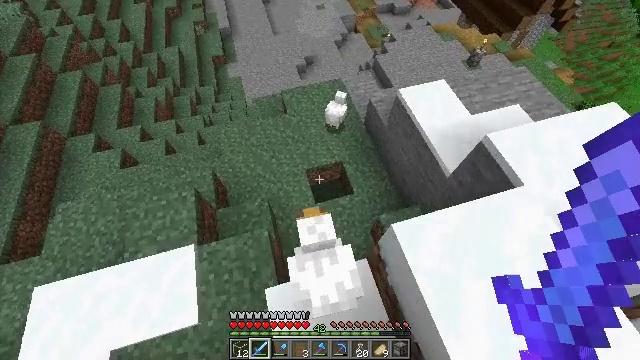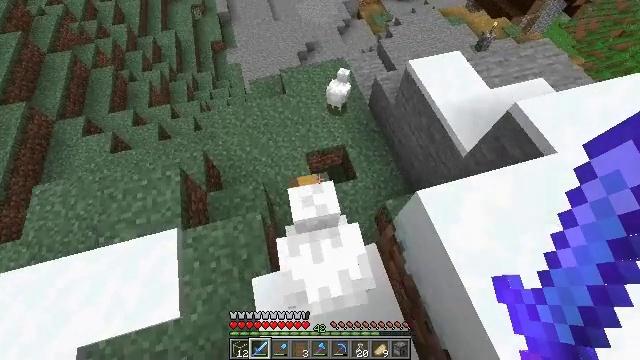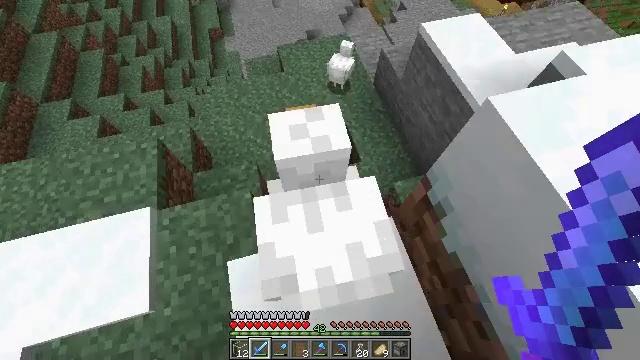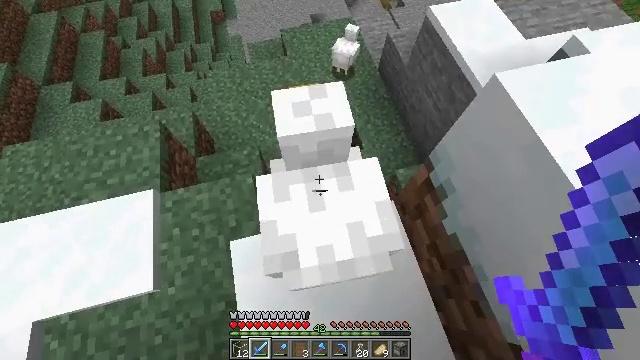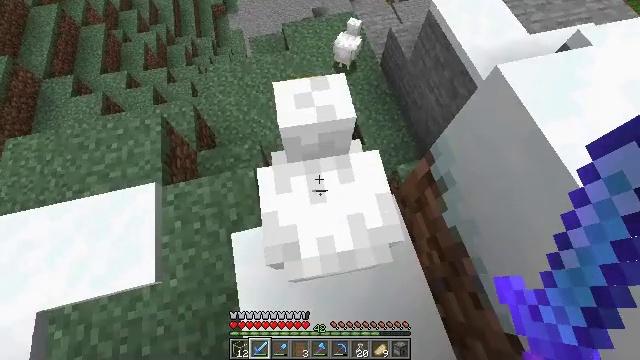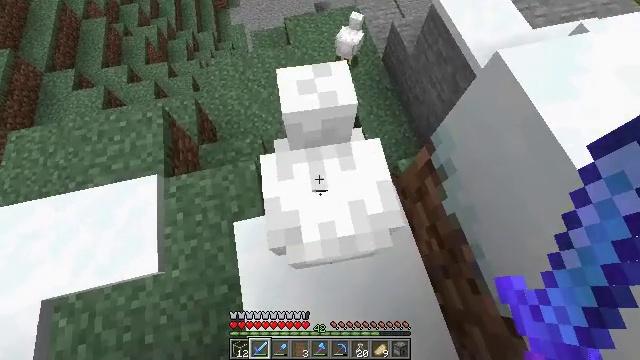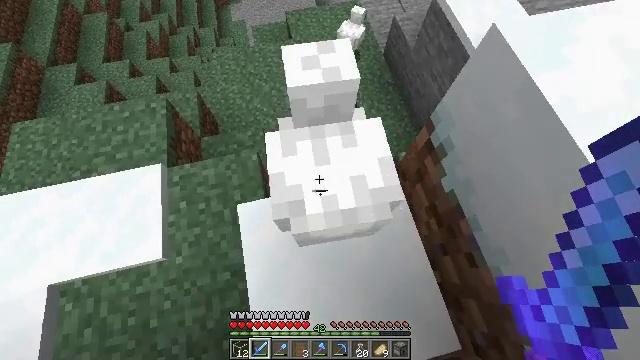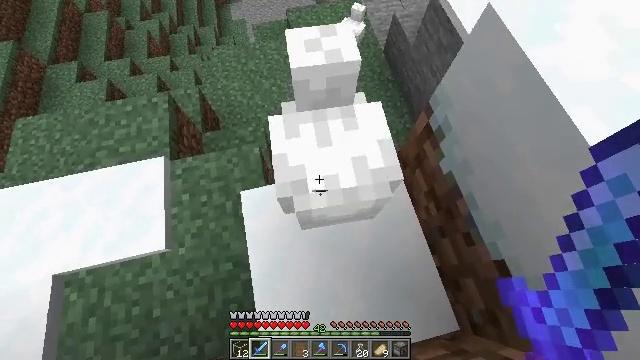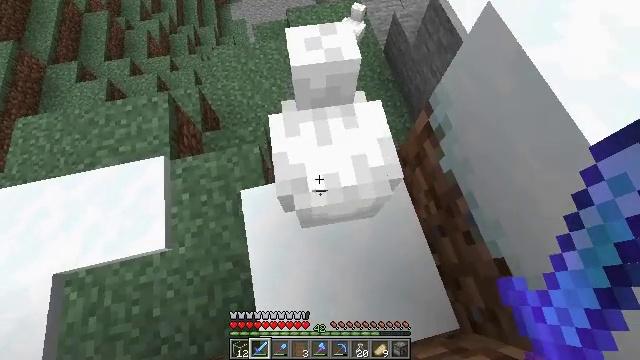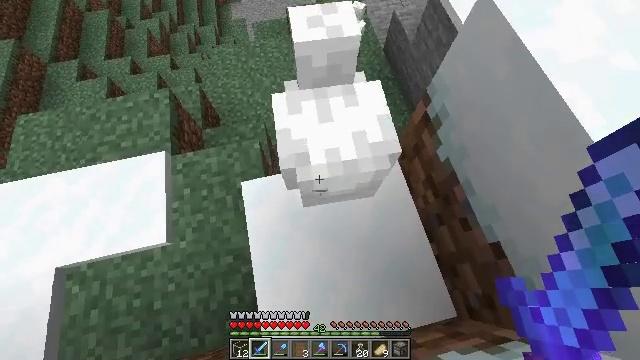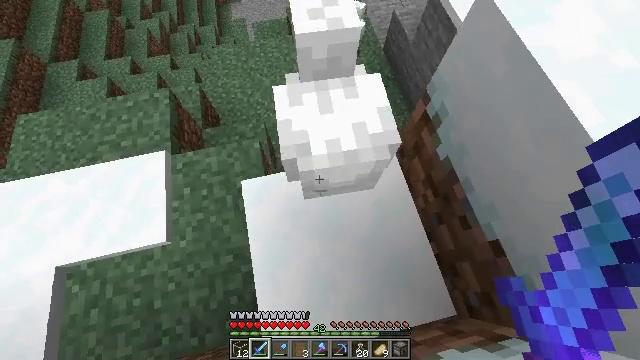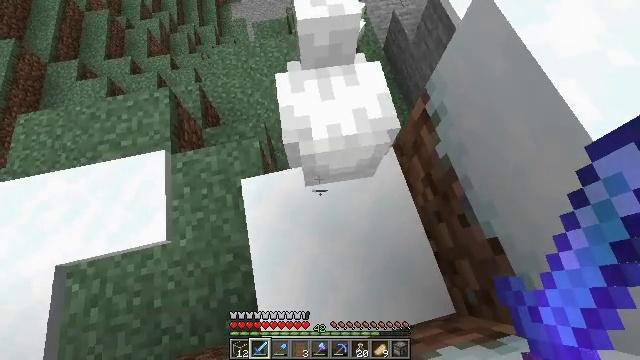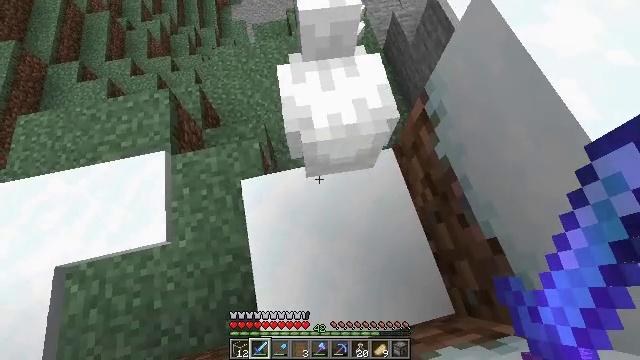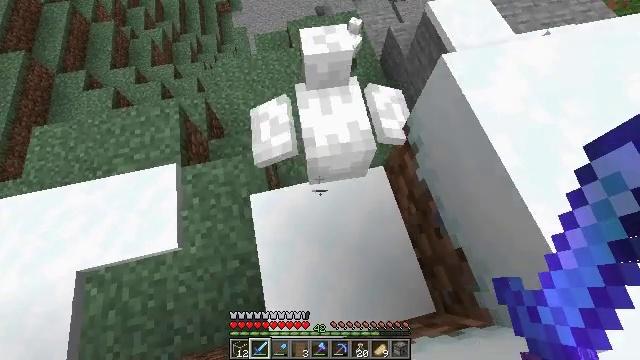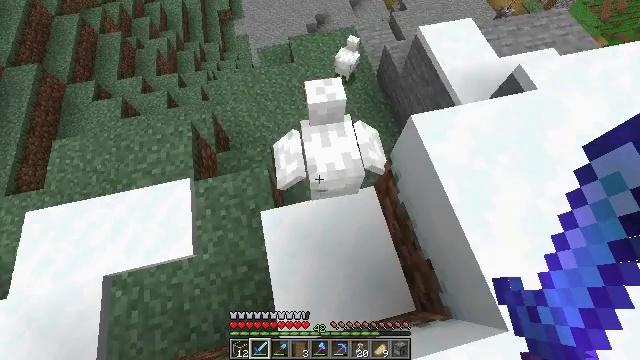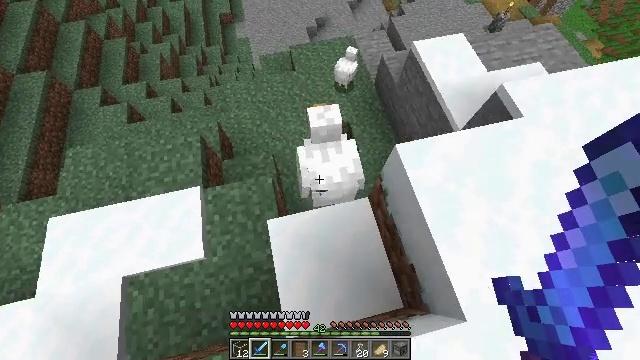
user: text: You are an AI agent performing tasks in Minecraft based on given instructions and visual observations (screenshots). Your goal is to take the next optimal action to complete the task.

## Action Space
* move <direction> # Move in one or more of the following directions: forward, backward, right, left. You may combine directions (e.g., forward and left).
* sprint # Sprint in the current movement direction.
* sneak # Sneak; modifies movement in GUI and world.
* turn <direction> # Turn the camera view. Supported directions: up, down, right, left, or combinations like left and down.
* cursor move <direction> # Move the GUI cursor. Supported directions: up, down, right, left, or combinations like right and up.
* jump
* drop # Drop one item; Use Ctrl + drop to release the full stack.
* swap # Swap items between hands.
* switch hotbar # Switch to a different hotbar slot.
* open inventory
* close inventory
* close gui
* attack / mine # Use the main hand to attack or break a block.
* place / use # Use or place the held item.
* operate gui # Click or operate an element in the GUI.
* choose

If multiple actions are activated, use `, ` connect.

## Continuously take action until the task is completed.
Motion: motion action
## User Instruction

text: Hunt animals.
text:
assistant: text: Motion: turn down
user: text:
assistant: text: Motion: turn down
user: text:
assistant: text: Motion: turn left and down
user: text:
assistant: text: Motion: no_op
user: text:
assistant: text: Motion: no_op
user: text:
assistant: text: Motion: no_op
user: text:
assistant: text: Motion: no_op
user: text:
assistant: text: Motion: no_op
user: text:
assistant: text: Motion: no_op
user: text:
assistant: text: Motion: no_op
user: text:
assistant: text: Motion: no_op
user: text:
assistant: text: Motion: no_op
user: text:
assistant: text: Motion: jump
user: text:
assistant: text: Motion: jump
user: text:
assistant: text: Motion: jump
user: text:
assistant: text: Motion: jump
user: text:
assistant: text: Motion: jump
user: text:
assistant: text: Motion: jump
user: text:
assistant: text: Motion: jump
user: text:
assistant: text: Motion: jump
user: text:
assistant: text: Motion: jump
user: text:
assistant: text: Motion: no_op
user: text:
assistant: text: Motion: attack / mine
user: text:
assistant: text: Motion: attack / mine
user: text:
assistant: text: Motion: attack / mine
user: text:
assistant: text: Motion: attack / mine
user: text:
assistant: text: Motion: attack / mine
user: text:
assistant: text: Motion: no_op
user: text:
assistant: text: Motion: no_op
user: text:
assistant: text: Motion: no_op